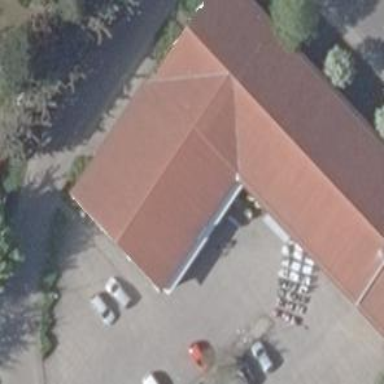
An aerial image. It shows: Variety store.